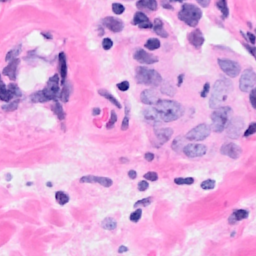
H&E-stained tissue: Breast